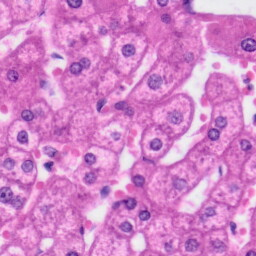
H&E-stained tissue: Liver